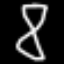
Label: hourglass